Question: I'm using php Imagick library for some image manipulation. I can distort the perspective of images but can not make them look like a canvas or a toile

It would be great if someone could explain me how can I do that.
Thanks in advance
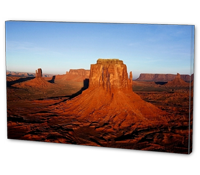
Answer: I think I managed to do what I wanted.
Here is my approach
'''
$im = new Imagick('Desert.jpg');
$im->setImageFormat('png');
$d = $im->getImageGeometry();
$w = $d['width'];
$h = $d['height'];
$im3 = new Imagick();
$im3->newImage(1, $h, 'none','png');
$im3->setImageVirtualPixelMethod(Imagick::VIRTUALPIXELMETHOD_TRANSPARENT);
$im1 = $im->clone();;
$im1->setImageVirtualPixelMethod(Imagick::VIRTUALPIXELMETHOD_TRANSPARENT);
$im1->setImageMatte(true);
$im1->cropImage(($w-10), $h, 0, 0);
$controlPoints = array(
0,0, 15,15,
($w-10),0, ($w-10),0,
0,$h, 25,($h-20),
($w-10),$h, ($w-10),$h
);
$im1->distortImage(Imagick::DISTORTION_BILINEAR, $controlPoints, true);
$im2 = $im->clone();
$im2->setImageVirtualPixelMethod(Imagick::VIRTUALPIXELMETHOD_TRANSPARENT);
$im2->setImageMatte(true);
$im2->cropImage(10, $h, ($w-10), 0);
$controlPoints2 = array(
0,0, 0,0,
10,0,10,10,
0,$h, 0,$h,
10,$h, 10,($h-10)
);
$im2->distortImage(Imagick::DISTORTION_BILINEAR, $controlPoints2, true);
$image = new Imagick();
$image->addImage($im1);
$image->addImage($im3);
$image->addImage($im2);
$image->resetIterator();
$combined = $image->appendImages(false);
$shadow = $combined->clone();
$shadow->setImageBackgroundColor( new ImagickPixel( 'black' ) );
$shadow->shadowImage( 50, 3, 5, 5 );
$shadow->compositeImage( $combined, Imagick::COMPOSITE_OVER, 0, 0 );
$shadow->writeImage('Desert_Distorded.png');
'''
and the final result is
<URL>